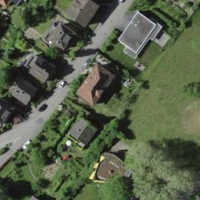
EUNIS habitat code: 54
Species observed at this site:
Macroglossum stellatarum